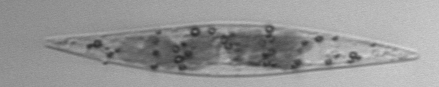
Label: Pleurosigma